Question: >
<URL>
I want to make a tableview header like in the contacts app:

Exactly like there, am image beside a label above the table.
Any way doing that?
Thanks!
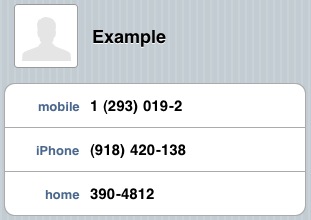
Answer: Did you try a custom UIView with 2 subviews, a UIImageView and a UILabel, for a header?